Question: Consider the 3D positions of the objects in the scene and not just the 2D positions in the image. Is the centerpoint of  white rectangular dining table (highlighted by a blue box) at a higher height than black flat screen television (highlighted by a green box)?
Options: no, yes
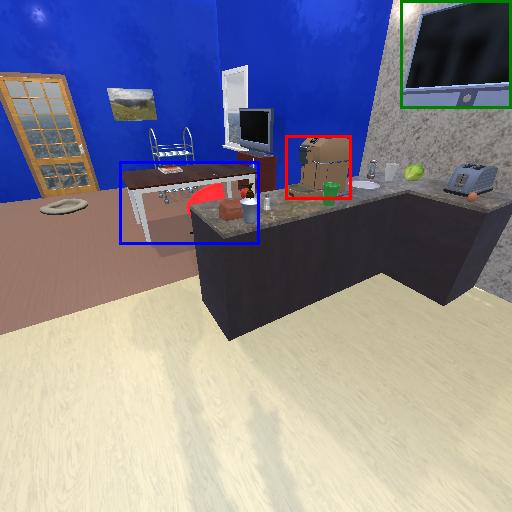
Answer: no